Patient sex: M
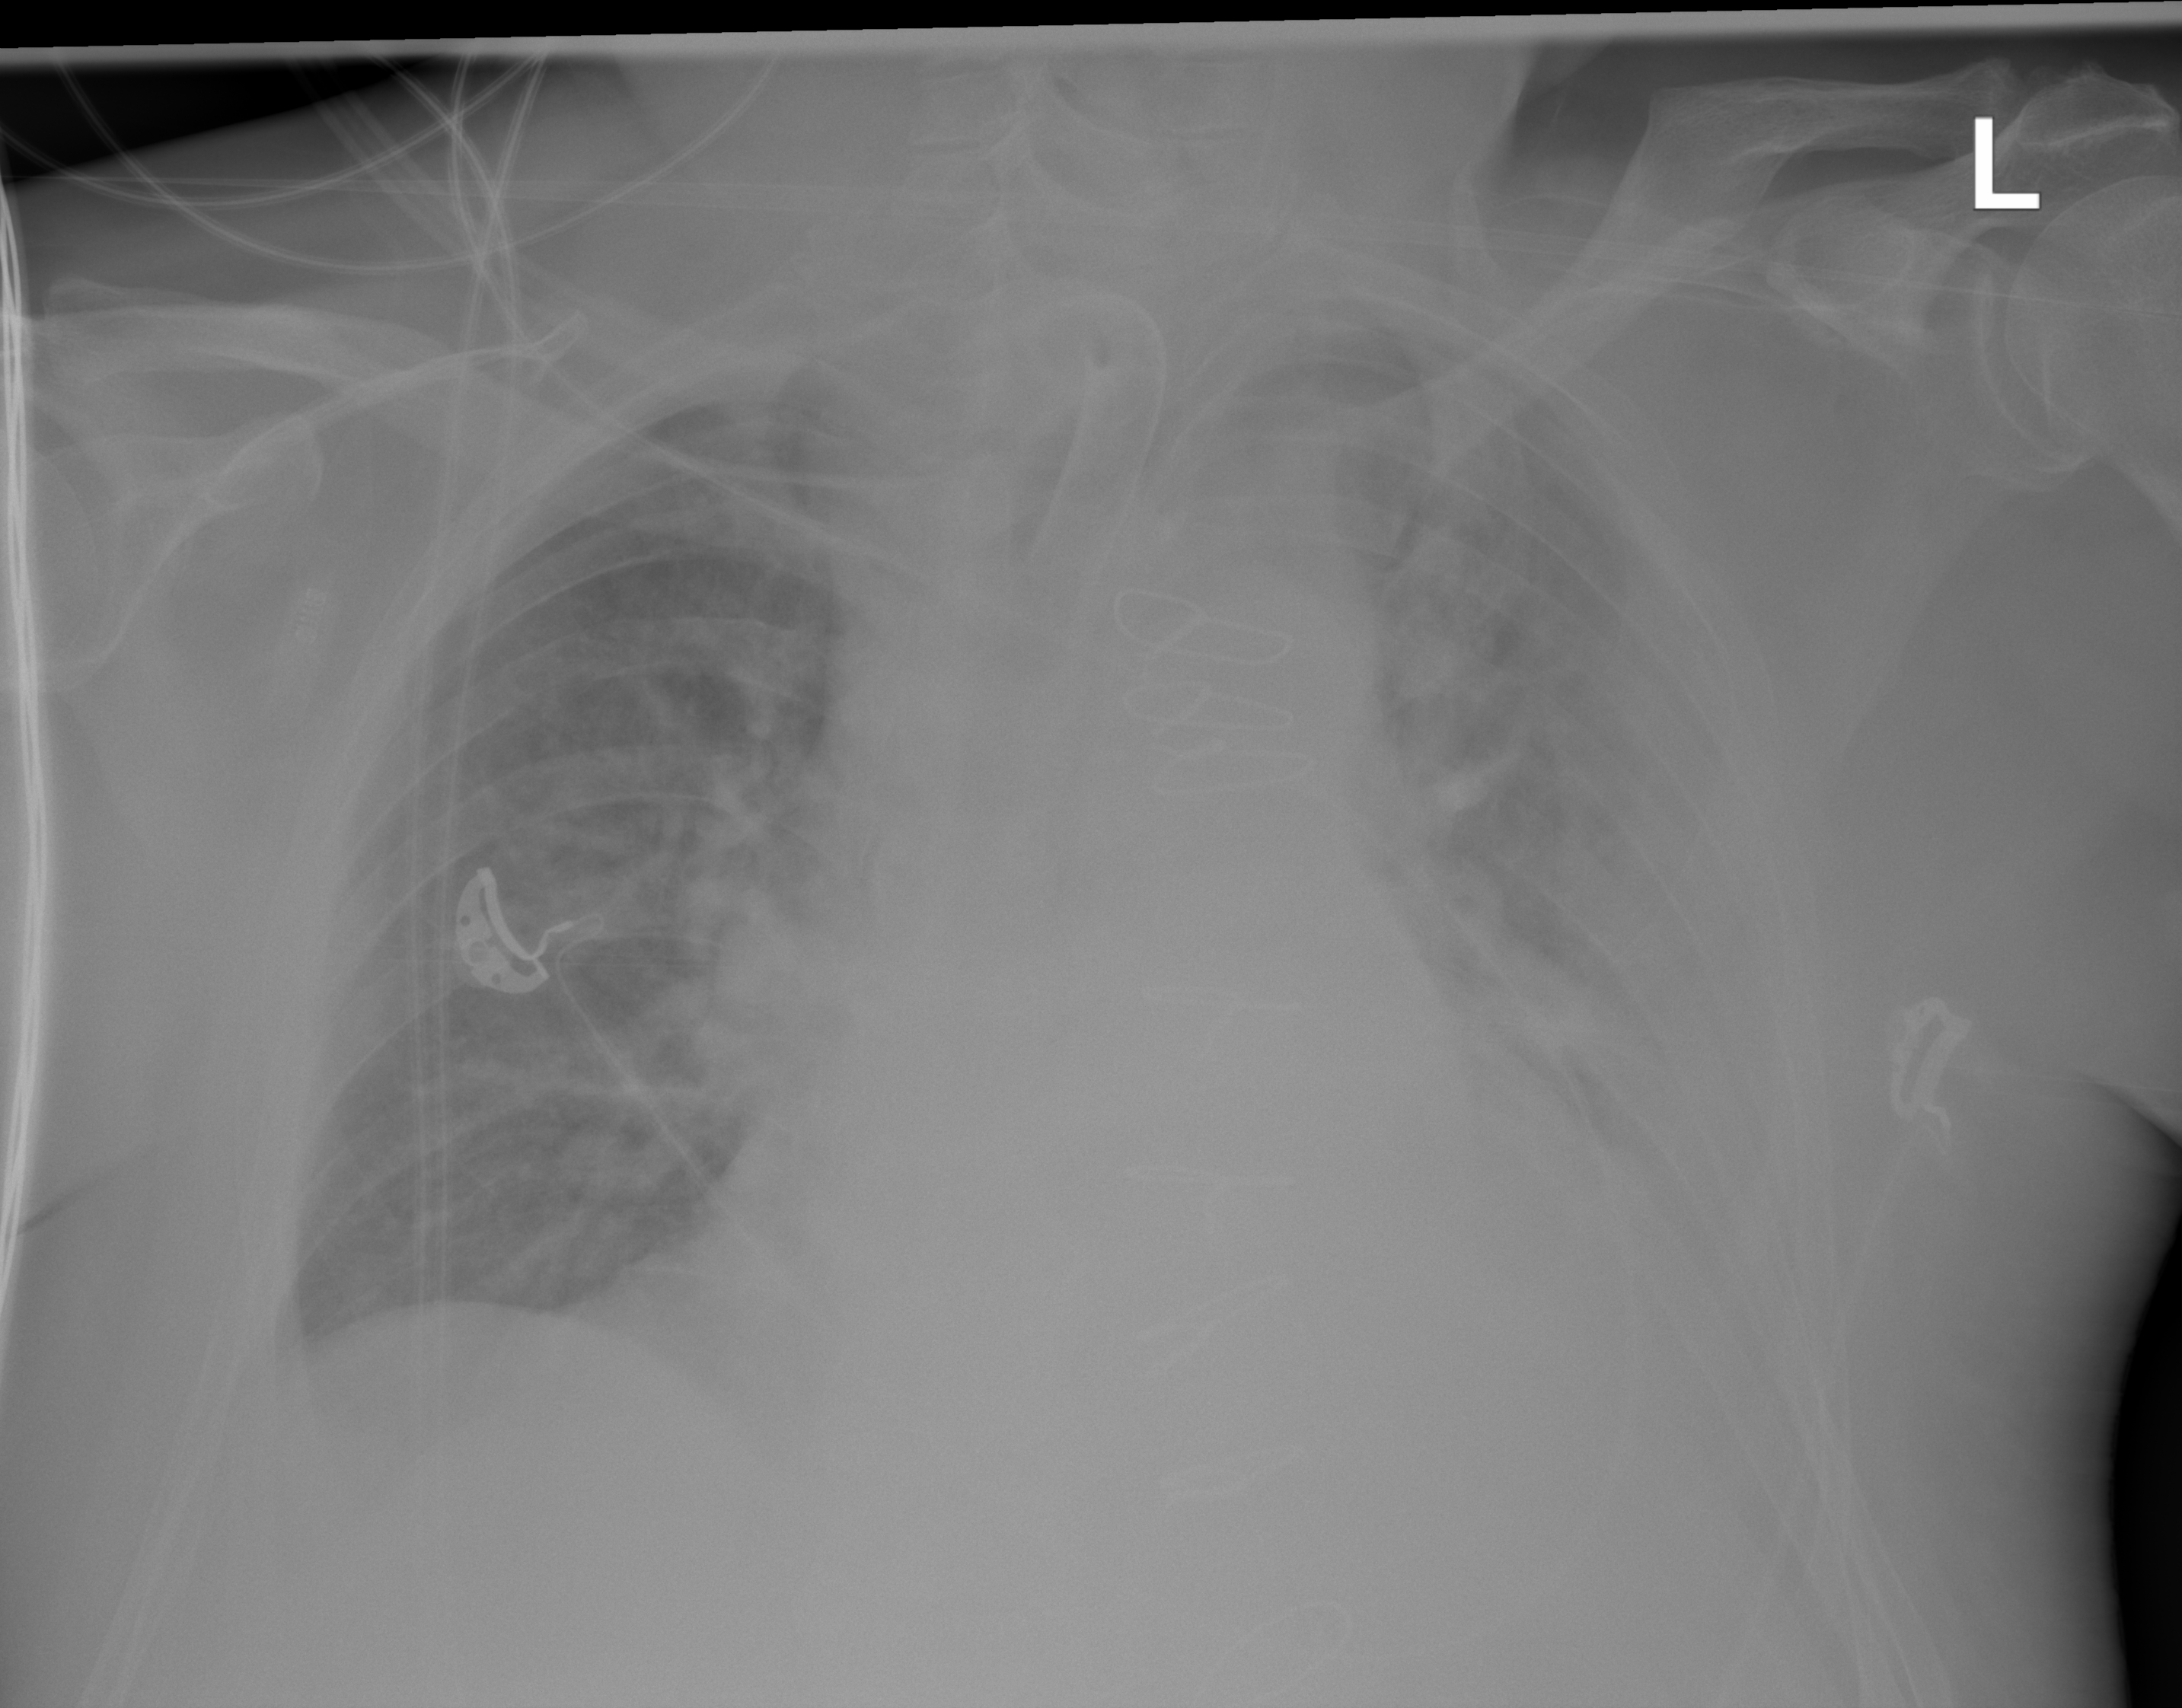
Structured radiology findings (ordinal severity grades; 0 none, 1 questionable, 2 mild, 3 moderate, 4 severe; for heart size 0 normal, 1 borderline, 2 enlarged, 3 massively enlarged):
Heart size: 2
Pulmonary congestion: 2
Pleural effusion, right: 0
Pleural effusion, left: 3
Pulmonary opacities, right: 2
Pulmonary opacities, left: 2
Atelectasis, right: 0
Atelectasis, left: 2